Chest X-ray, AP view. Patient: 46 years old, sex M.
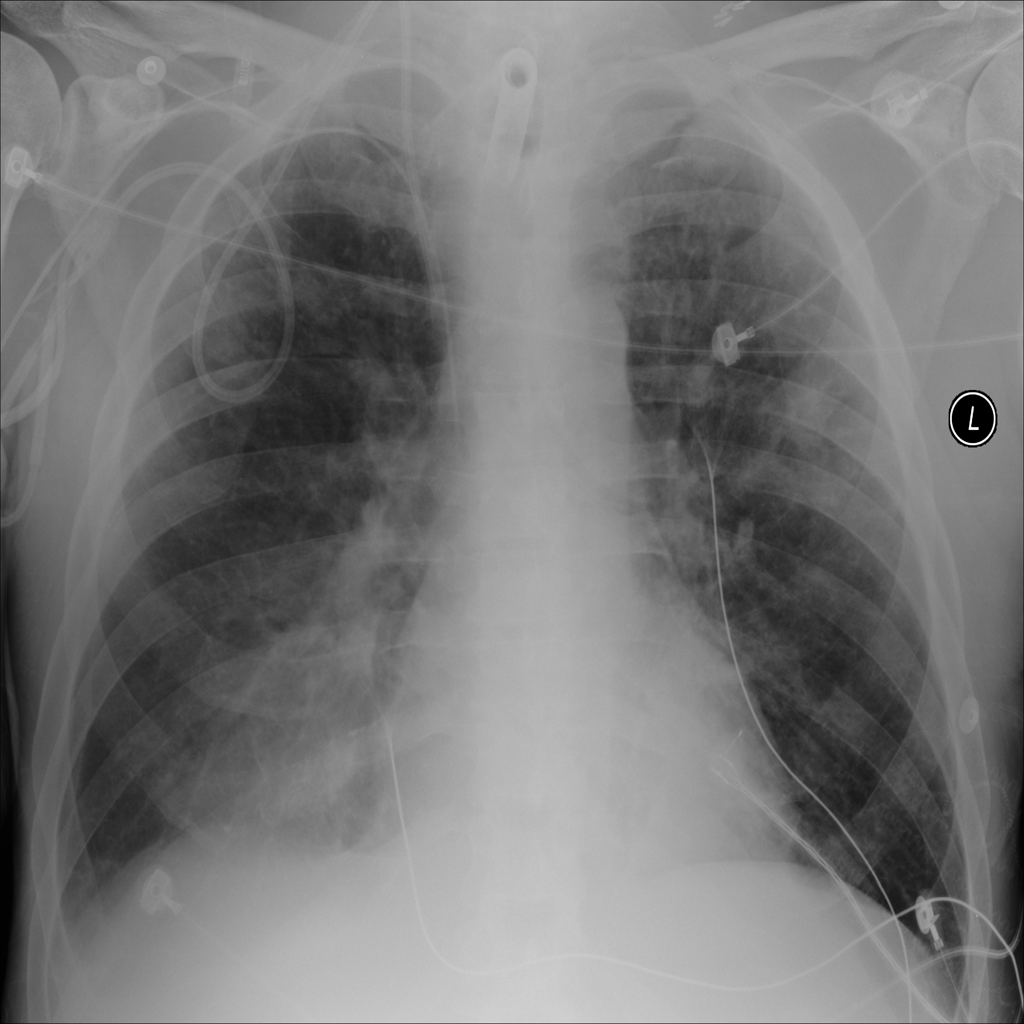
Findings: Atelectasis, Infiltration